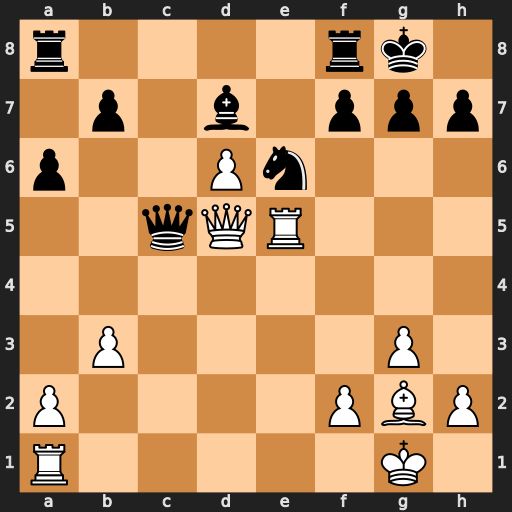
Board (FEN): r4rk1/1p1b1ppp/p2Pn3/2qQR3/8/1P4P1/P4PBP/R5K1
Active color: w
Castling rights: -
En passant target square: -
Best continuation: Qxc5 Nxc5 Rxc5